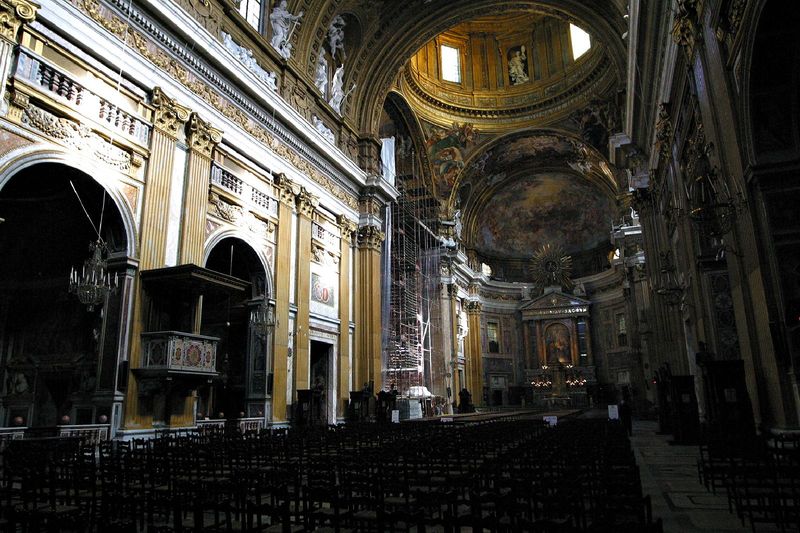
Titel: Langhaus von Il Gesù in Rom
Künstler: Giacomo Barozzi da Vignola
Standort: Rom, Il Gesù (EU - I - Latium)
Schlagwörter: gelb, fenster, licht, stühle, säulen, architektur, barock, kirche, gold, innen, klassizismus, renaissance, rund, runf, skulptur, relief, pilaster, rundbogen, kuppel, tuer, kerzen, kronleuchter, stuck, innenansicht, fotografie, gerüst, moschee, dom, kuppe, altar, hauptschiff, hochaltar, kapitelle, kathedrale, kirchenschiff, gesims, mittelschiff, skulpturen, statuen, voluten, bestuhlung, kanzel, altarraum, rundbögen, chor, museum, fresco, altarbild, aureole, monument, basilika, akanthus, nischen, deckenmalerei, rotunde, vierung, eingangshalle, renovierung, katholisch, vierungskuppel, bestuhlt, r, kirche\